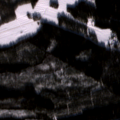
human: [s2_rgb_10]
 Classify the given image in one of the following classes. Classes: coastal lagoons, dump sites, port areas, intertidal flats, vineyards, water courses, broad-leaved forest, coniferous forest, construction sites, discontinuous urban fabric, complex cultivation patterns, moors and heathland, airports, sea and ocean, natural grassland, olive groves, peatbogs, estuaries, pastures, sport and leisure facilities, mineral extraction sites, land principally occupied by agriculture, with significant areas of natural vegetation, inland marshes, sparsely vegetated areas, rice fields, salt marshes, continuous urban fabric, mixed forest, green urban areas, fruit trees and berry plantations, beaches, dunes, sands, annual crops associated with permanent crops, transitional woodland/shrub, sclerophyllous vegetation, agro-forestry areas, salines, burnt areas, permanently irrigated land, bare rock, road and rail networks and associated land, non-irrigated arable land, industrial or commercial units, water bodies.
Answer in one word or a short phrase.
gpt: land principally occupied by agriculture, with significant areas of natural vegetation, coniferous forest, mixed forest